Field crop: maize
Growth stage: 2
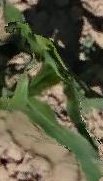
Species: maize